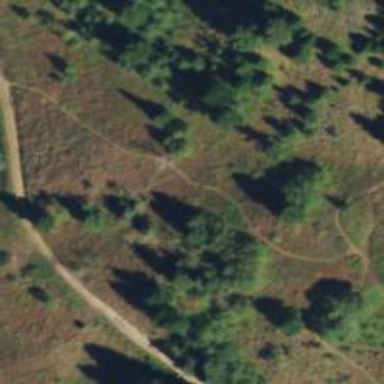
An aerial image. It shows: Intermediate level nordic path for skating and classic skiing.